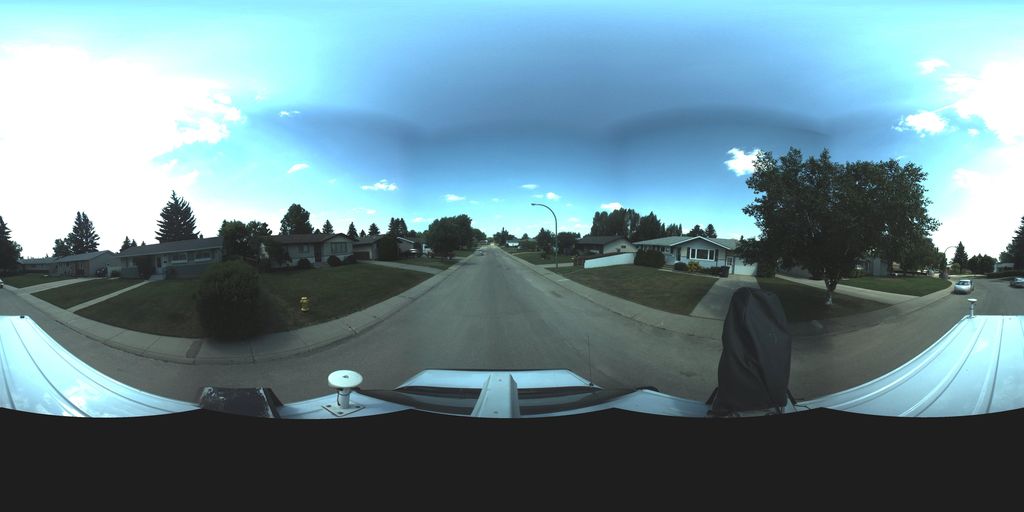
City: saskatoon